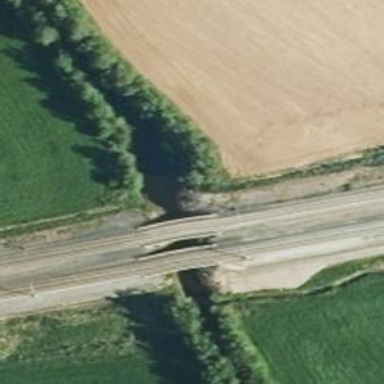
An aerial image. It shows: Bridge carrying railway with continuous electrified contact lines.